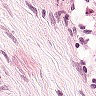
Metastatic tissue present: no